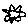
Label: sun